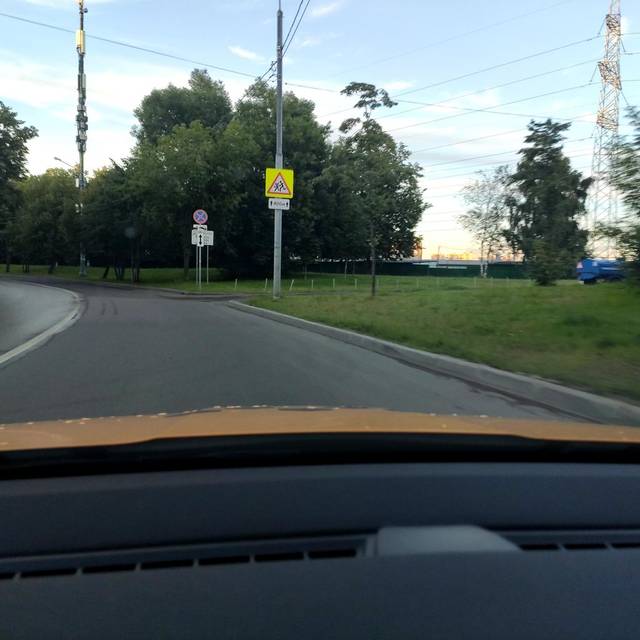
Region: Russia
Coordinates: 55.732, 37.837